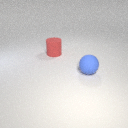
large blue rubber sphere to the right of large red rubber cylinder